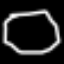
Label: octagon